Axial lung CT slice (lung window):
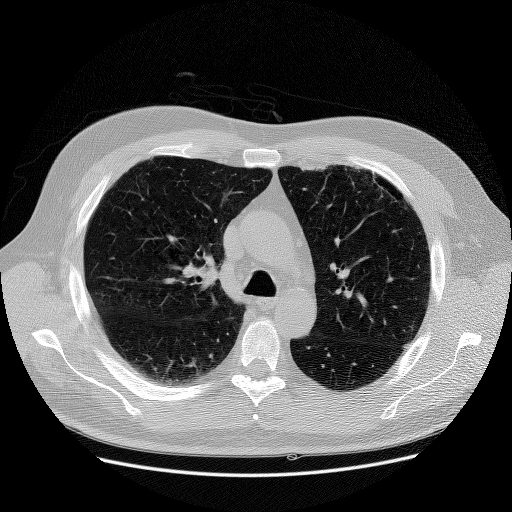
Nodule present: no